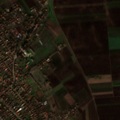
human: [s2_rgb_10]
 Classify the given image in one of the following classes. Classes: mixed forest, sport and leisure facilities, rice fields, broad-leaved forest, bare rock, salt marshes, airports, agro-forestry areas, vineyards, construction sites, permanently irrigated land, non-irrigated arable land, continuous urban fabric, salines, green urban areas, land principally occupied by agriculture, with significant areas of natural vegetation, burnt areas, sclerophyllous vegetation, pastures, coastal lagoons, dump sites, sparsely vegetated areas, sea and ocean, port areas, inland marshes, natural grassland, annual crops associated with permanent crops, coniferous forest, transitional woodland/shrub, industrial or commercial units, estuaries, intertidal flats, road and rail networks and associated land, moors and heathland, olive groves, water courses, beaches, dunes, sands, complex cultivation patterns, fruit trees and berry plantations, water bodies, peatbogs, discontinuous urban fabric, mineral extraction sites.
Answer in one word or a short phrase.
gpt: discontinuous urban fabric, non-irrigated arable land